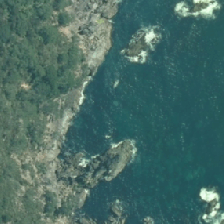
Land cover: low_producing_grassland